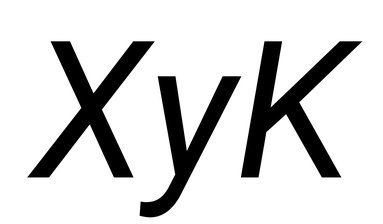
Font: Roboto-Italic_Italic